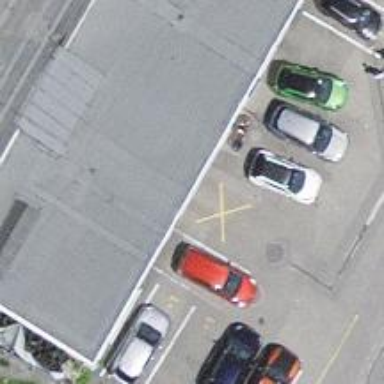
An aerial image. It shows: Fuel station.